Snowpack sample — Buffalo Mountain, Silverthorne, Colorado, USA (1/25/25, 10:11 AM MST)
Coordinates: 39.6222, -106.1139
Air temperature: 22 °F
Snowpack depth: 110 cm
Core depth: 30 cm
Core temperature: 42.8 °F
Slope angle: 12°, slope face: 102°
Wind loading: high
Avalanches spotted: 0
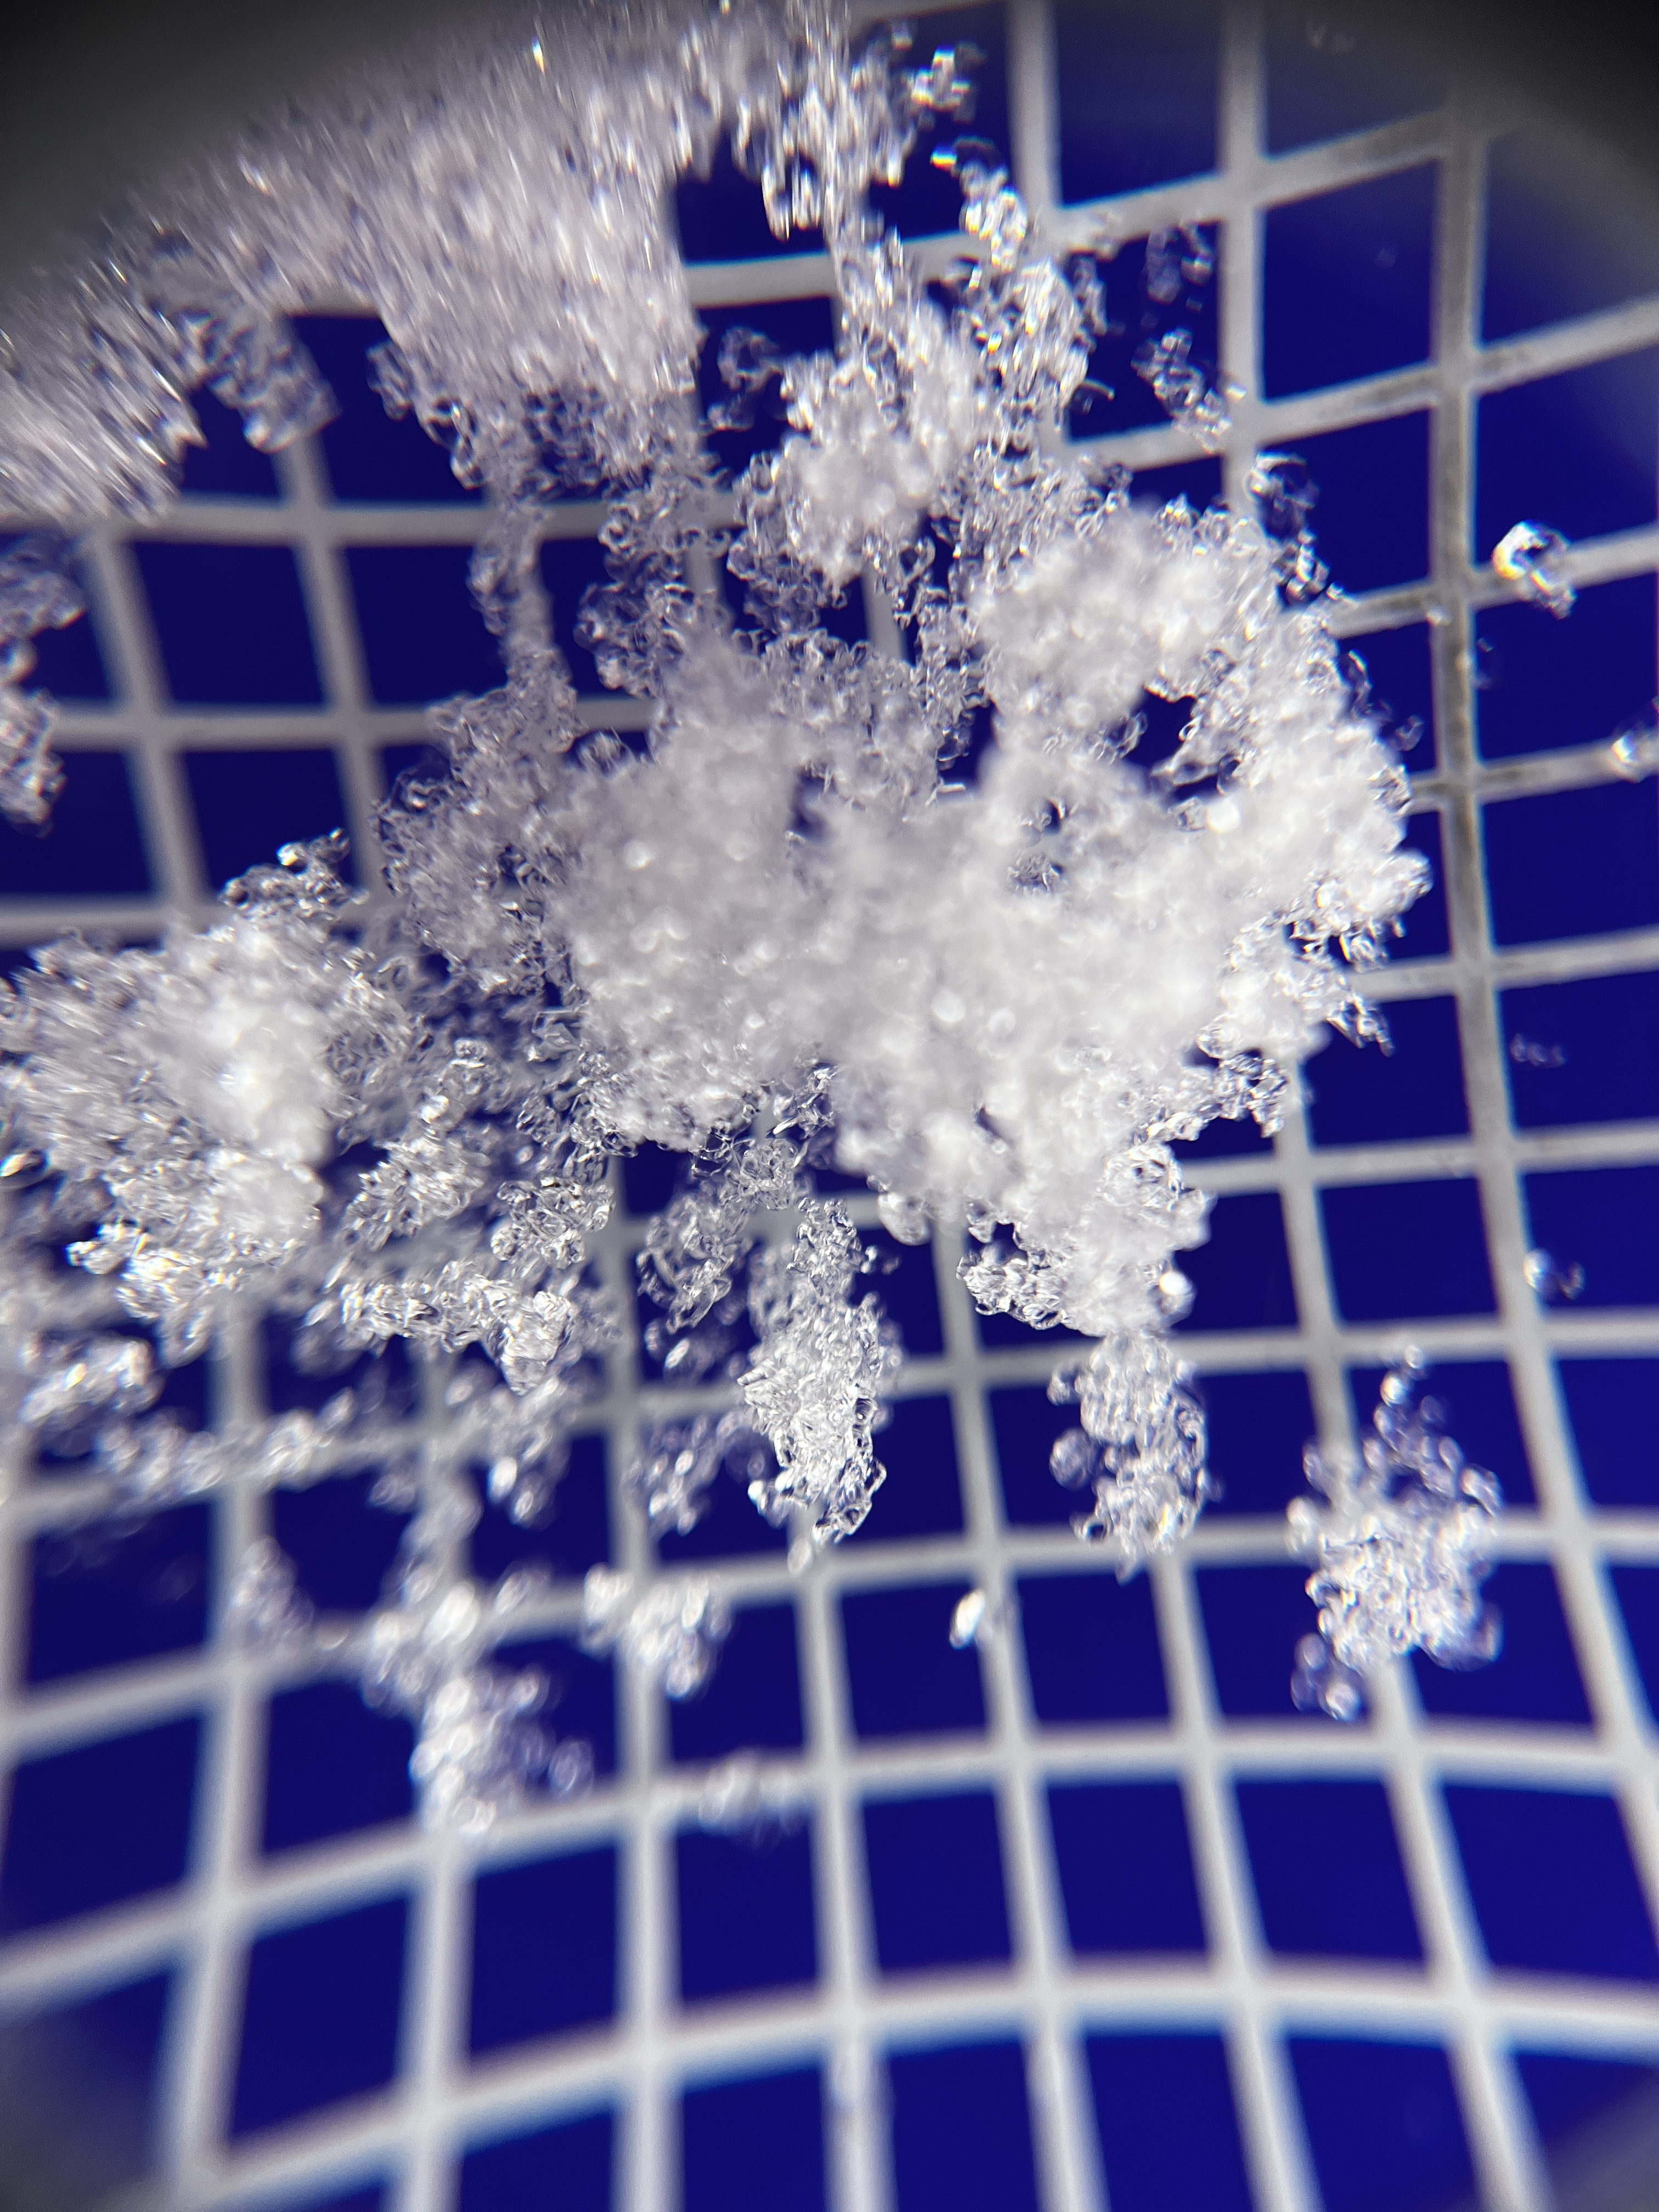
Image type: magnified_profile
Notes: No avalanches nearby, collected on the outskirts of a fire break 15 meters from the treeline, on way to Buffalo and Red Mountain